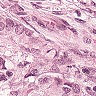
Metastatic tissue present: yes